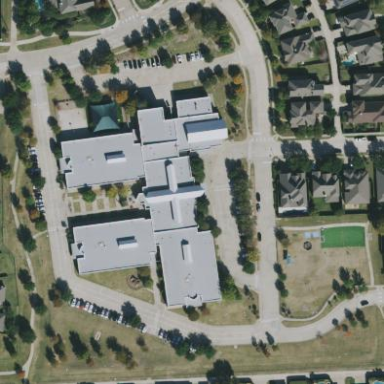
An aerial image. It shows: School.